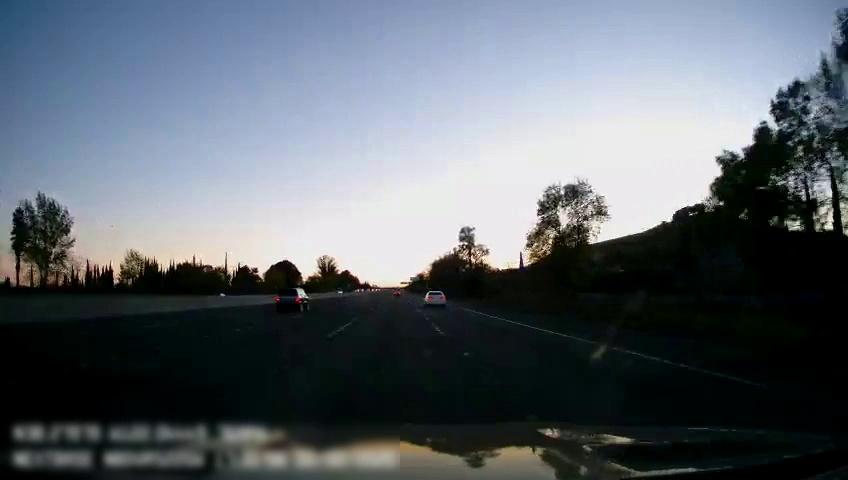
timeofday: Day
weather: Sunny
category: Drivable Space
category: Vehicles | Car
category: Vehicles | SUV
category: Lanes | Current Lane
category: Lanes | Current Lane
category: Lanes | Alternate Lane
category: Lanes | Alternate Lane